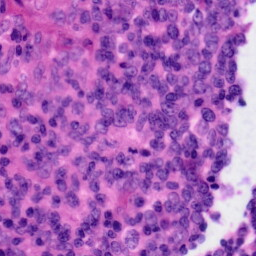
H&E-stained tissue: Tonsil